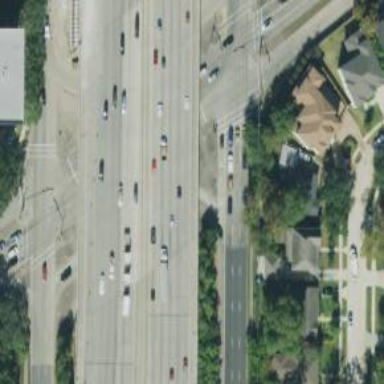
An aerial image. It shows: Frontage road connected to secondary link road.